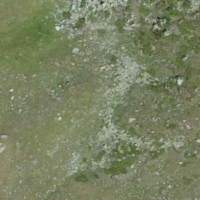
EUNIS habitat code: 26
Species observed at this site:
Falco tinnunculus
Podisma pedestris